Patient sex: M
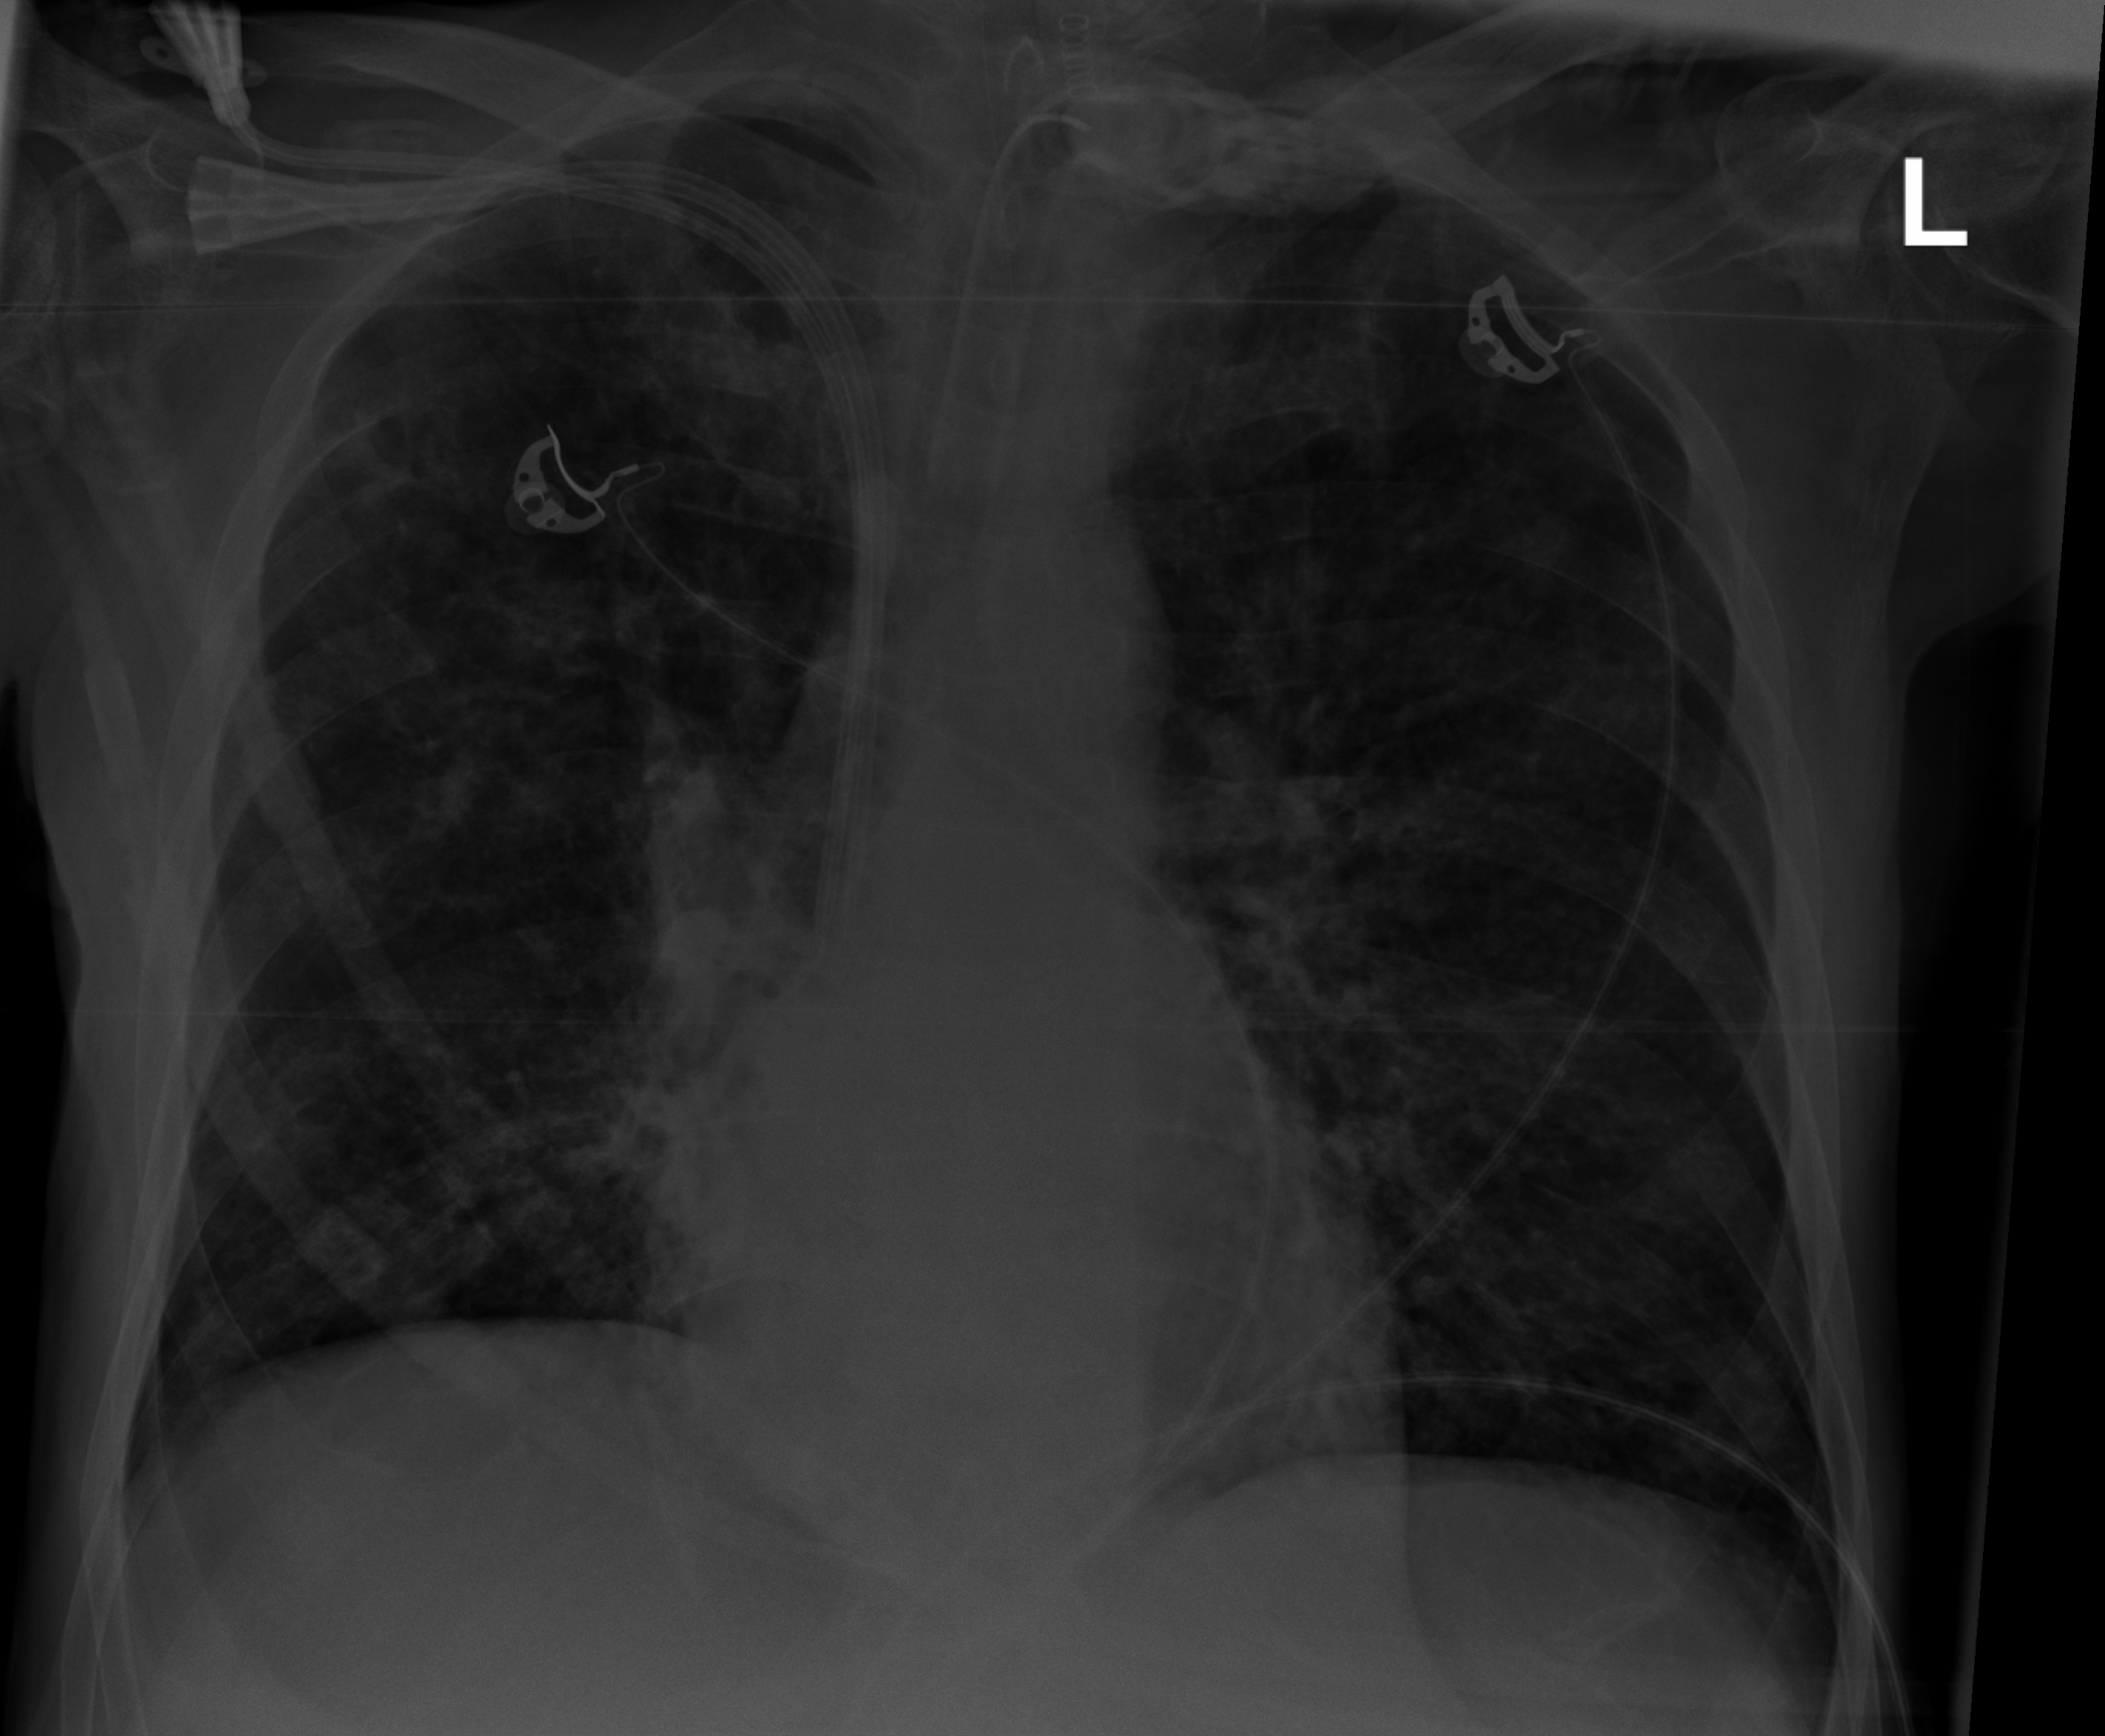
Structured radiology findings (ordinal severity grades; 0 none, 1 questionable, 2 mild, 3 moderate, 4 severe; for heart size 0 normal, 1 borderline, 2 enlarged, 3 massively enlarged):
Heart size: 0
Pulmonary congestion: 0
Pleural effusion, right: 0
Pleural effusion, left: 0
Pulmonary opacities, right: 2
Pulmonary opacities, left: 2
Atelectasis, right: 2
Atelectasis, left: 0